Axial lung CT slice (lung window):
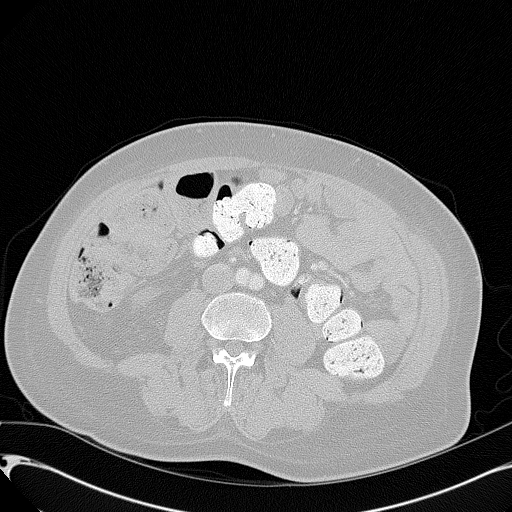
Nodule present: no